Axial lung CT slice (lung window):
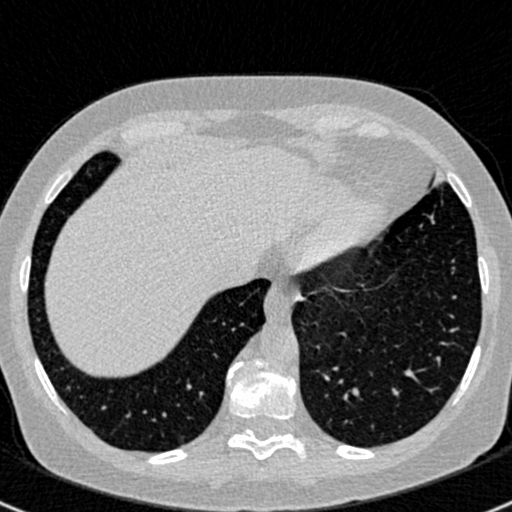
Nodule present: no